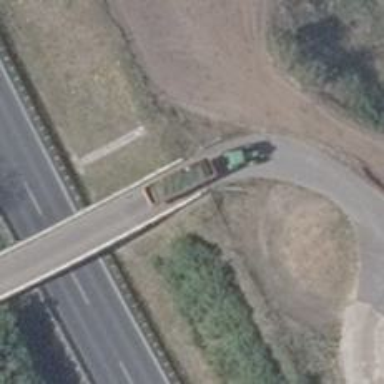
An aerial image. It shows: Asphalt track on bridge with grade1 tracktype.